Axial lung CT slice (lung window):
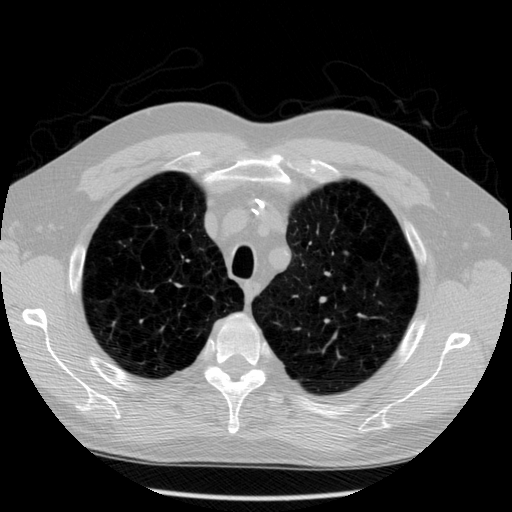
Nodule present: no